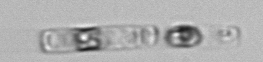
Label: Guinardia_delicatula_TAG_internal_parasite